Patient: sex M, age 72
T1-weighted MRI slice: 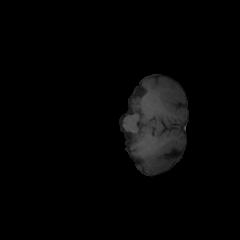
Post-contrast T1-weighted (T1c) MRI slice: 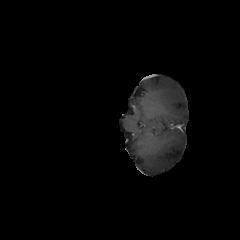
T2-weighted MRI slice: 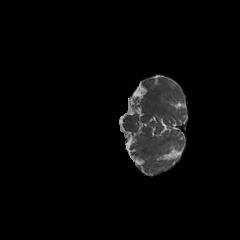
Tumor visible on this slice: no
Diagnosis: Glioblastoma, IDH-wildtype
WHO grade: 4